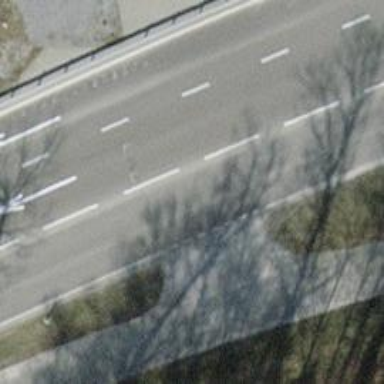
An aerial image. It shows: Asphalt road classified as primary highway.